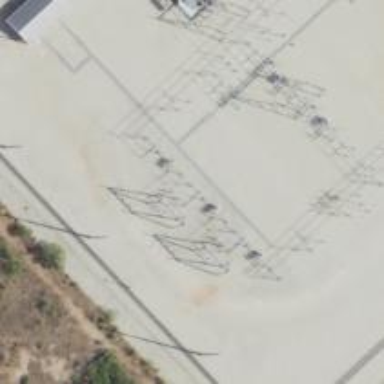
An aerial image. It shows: Switch used for power control.